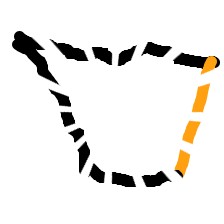
Shape: trapezoid